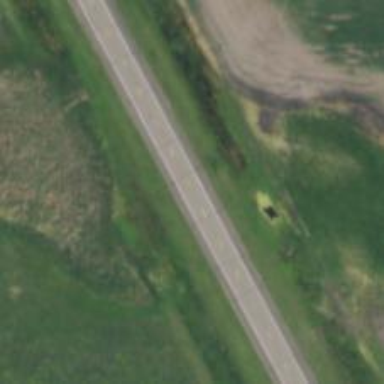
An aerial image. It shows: Asphalt trunk highway.